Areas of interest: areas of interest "Industrial Park"
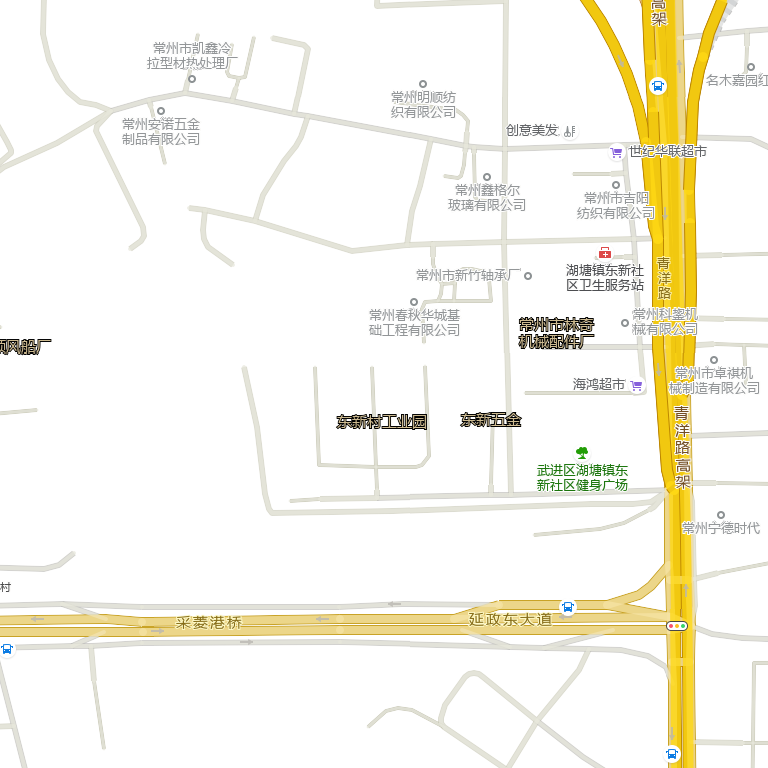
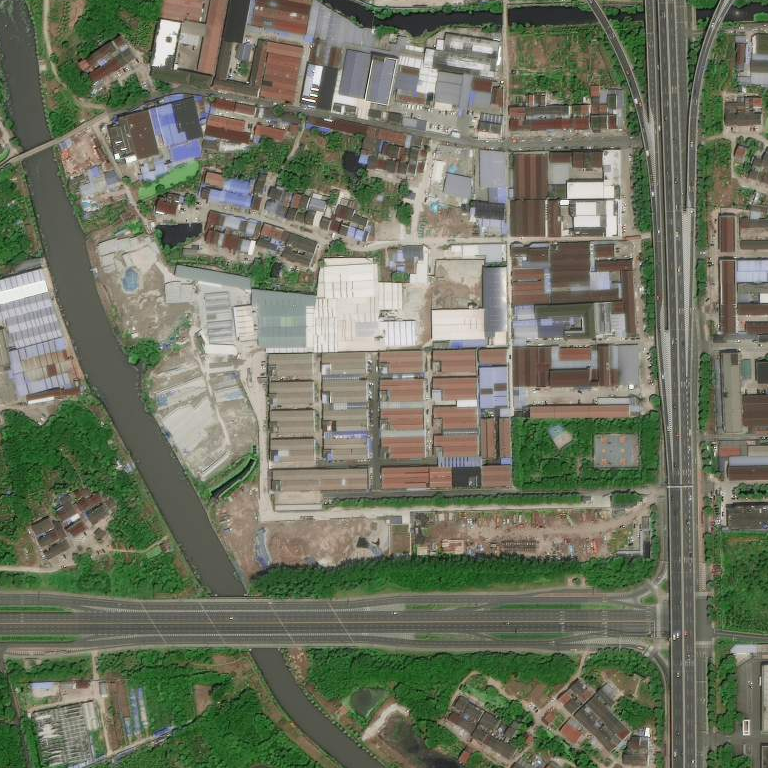